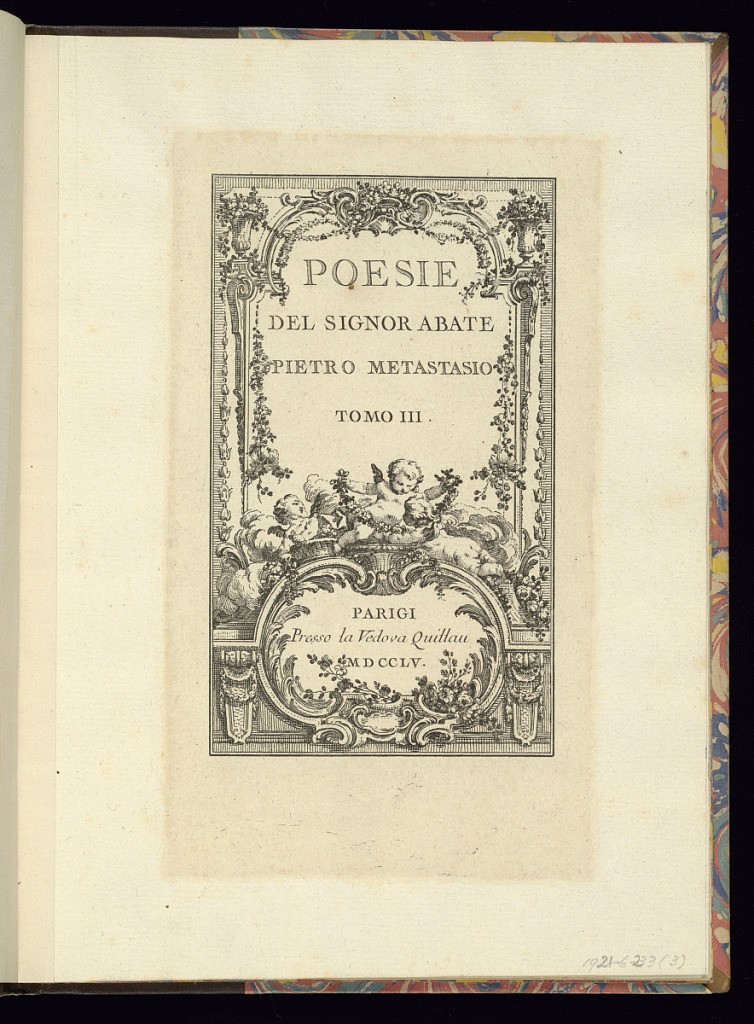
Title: Title Page
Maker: Pietro Metastasio, Italian, 1698 – 1782
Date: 1755
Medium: Etching on laid paper
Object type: Print
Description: Title page for the third of ten volumes of poetry by Metastasio. The title, address and date are lettered within a rocaille ornamental border, featuring c-scrolls, shell, and acanthus leaf ornament, fleurons, garlands of flowers, flowering vases, palm leaves, clouds, and three winged putti.